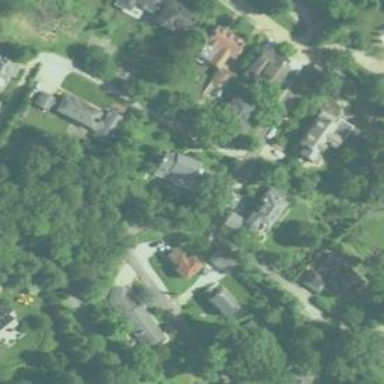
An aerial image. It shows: Park located in historic district.